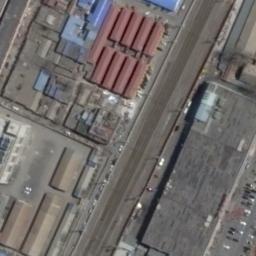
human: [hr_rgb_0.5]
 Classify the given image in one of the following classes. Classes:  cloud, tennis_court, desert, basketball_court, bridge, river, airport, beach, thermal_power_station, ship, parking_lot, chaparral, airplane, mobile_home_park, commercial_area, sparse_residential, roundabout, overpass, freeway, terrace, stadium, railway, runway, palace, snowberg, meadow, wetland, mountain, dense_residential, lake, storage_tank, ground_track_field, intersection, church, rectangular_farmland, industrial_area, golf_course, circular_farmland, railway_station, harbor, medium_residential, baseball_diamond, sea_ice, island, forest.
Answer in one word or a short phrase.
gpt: railway